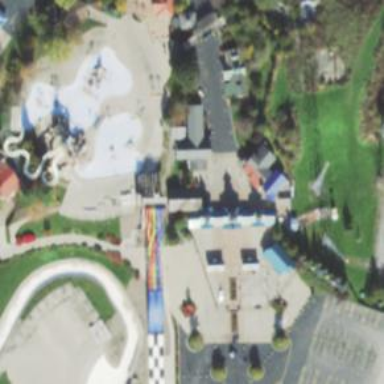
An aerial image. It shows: Water slide attraction.